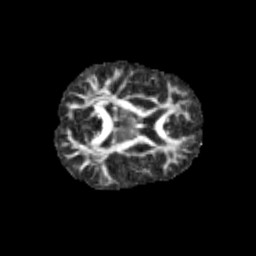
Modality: FA
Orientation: axial
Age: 11
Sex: male
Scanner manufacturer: siemens
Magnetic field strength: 3 T
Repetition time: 3.8 s
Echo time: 0.07 s